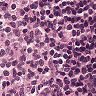
Metastatic tissue present: no